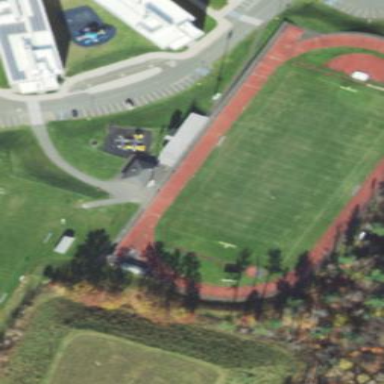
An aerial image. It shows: American football pitch.